Field crop: maize
Growth stage: 2
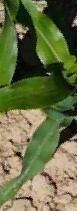
Species: maize